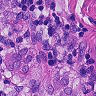
Metastatic tissue present: yes